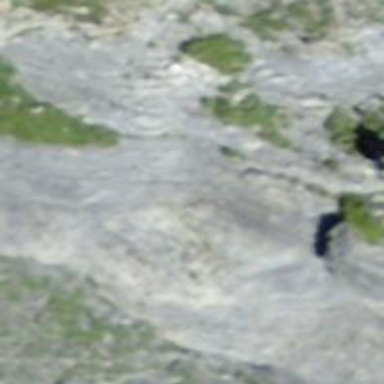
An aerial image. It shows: Cliff in nature.